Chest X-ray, PA view. Patient: 52 years old, sex F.
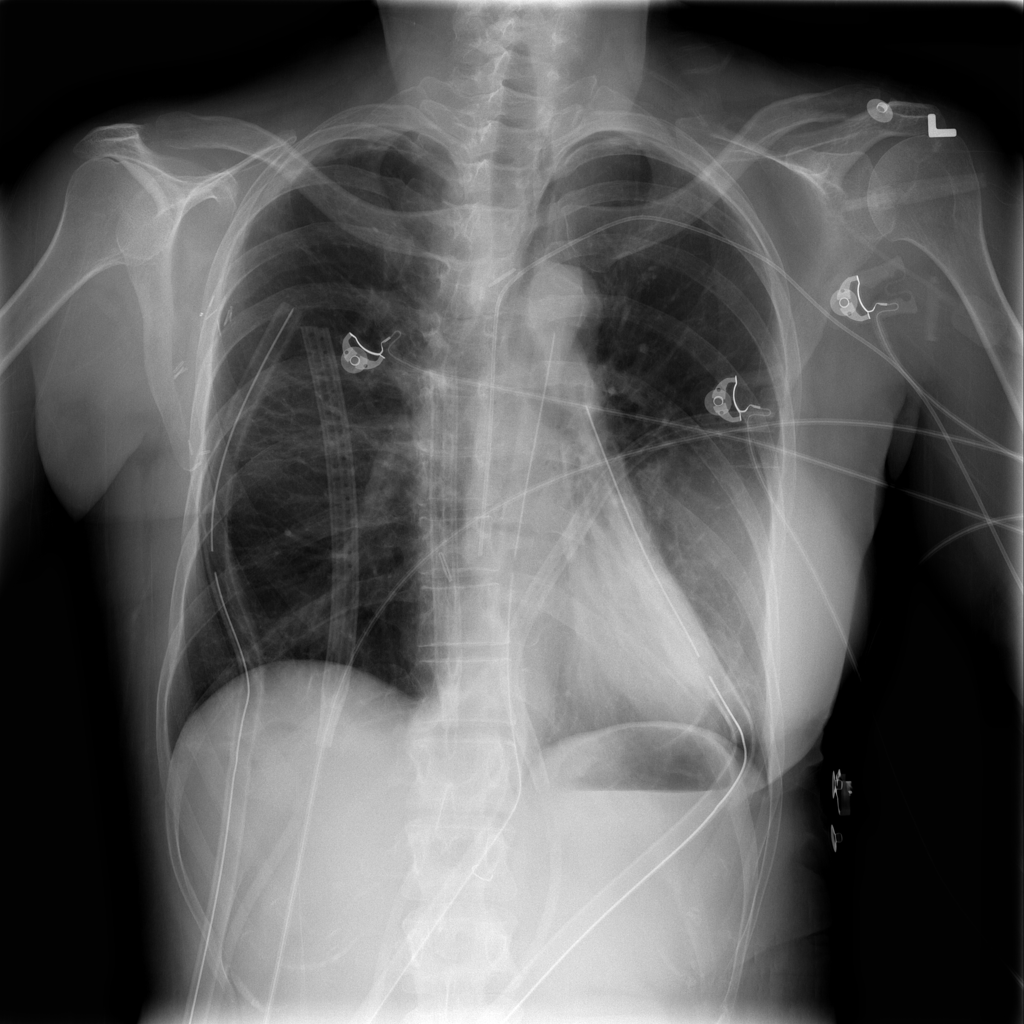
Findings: No Finding